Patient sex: M
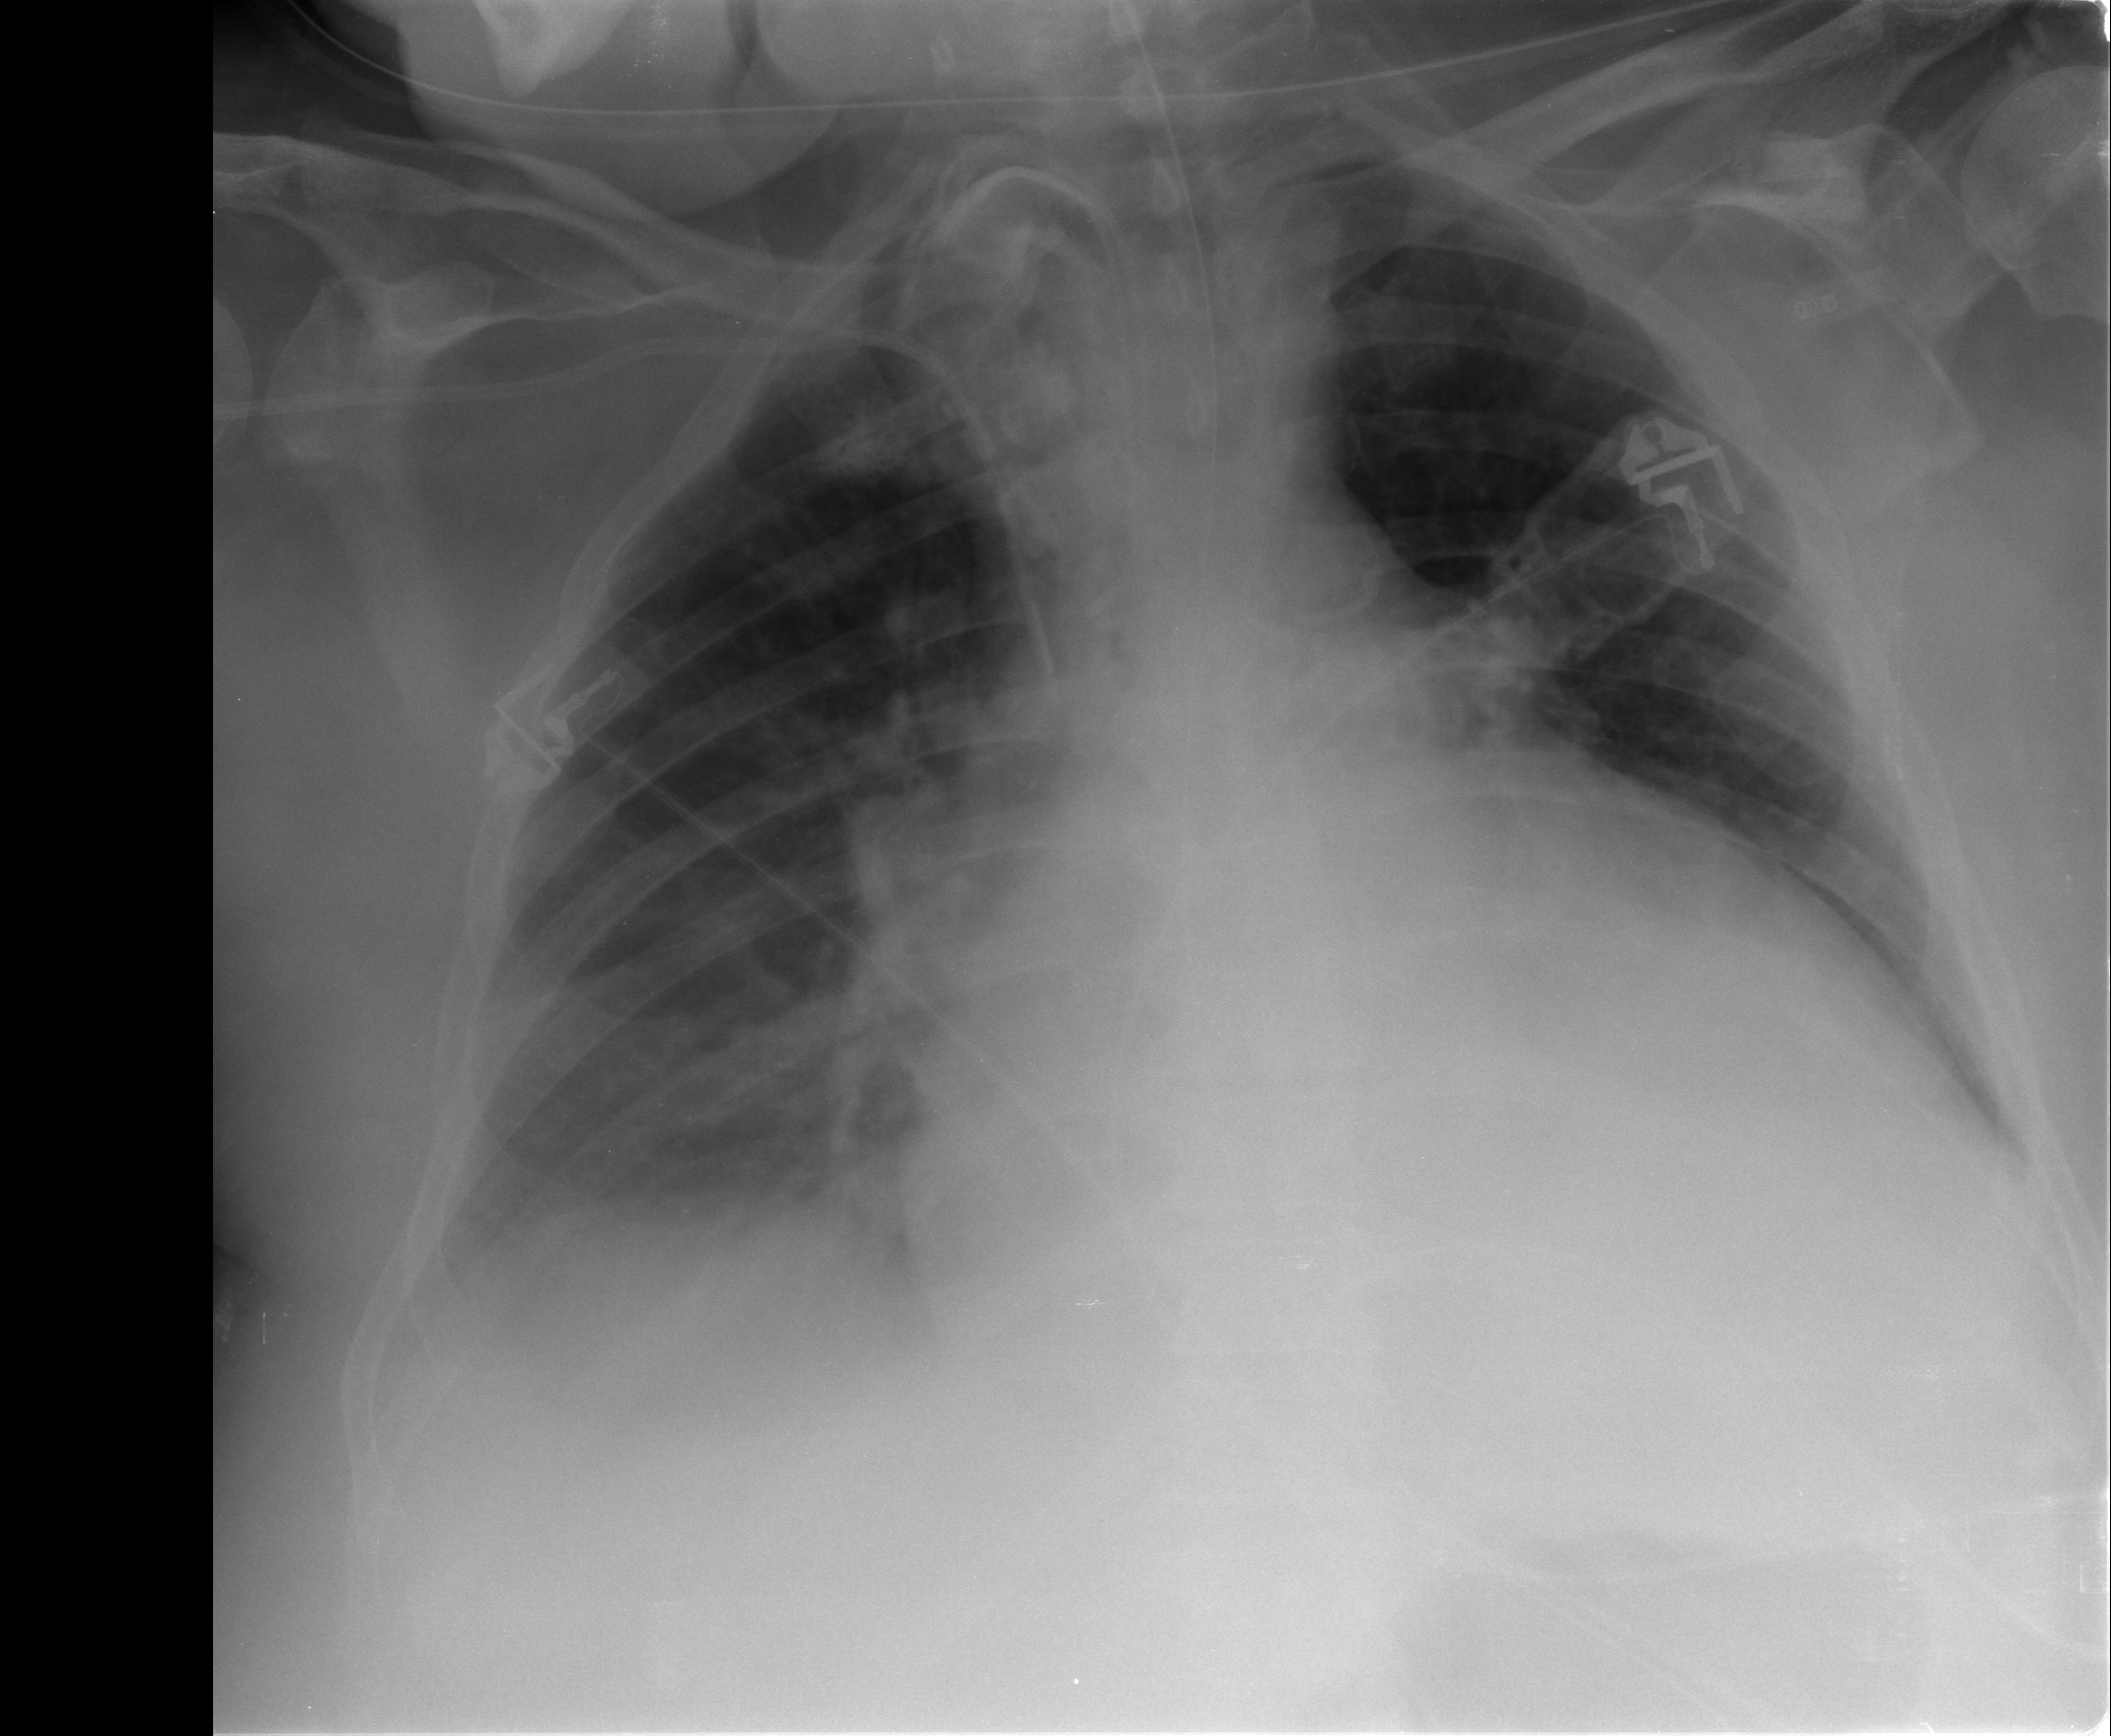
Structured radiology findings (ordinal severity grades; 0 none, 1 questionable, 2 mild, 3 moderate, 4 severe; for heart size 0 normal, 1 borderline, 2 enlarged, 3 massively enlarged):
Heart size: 3
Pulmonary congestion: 2
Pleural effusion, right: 2
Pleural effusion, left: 2
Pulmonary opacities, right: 2
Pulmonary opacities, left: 0
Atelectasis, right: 2
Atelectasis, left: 0